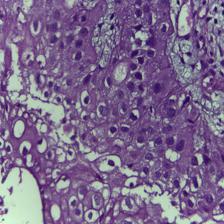
Diagnosis: OSCC